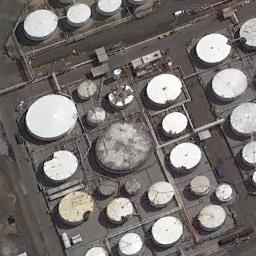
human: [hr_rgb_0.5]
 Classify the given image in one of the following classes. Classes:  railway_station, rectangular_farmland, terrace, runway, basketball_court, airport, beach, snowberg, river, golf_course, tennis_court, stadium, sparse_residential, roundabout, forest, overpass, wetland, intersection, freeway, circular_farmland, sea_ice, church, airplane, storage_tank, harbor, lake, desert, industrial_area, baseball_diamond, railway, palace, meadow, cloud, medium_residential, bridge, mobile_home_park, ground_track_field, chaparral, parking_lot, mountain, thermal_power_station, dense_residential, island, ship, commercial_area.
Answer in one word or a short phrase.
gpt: storage_tank